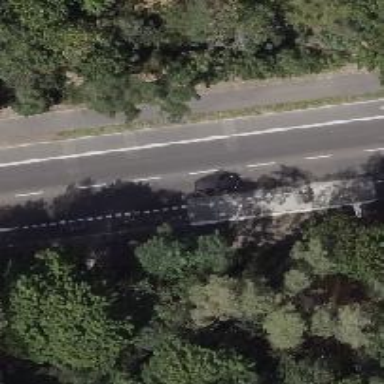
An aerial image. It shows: Primary road with exclusive cycle lane. The road surface is asphalt with separate sidewalk.